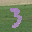
Label: 3